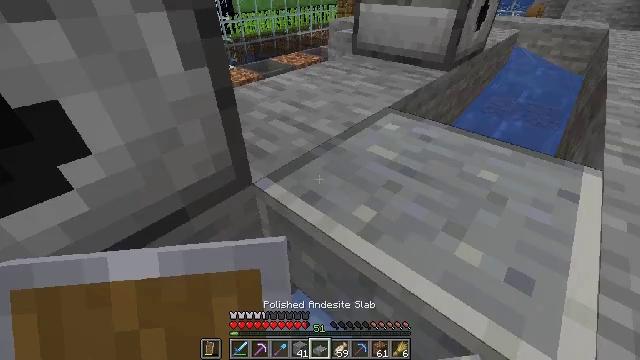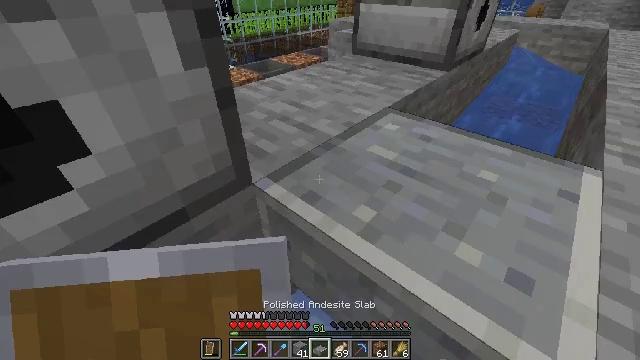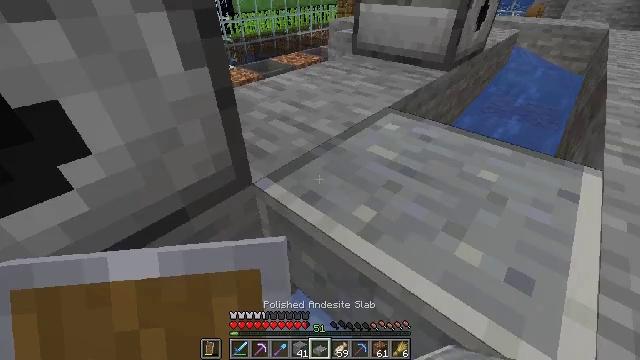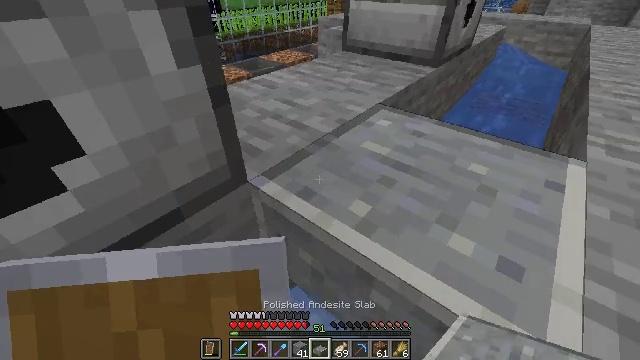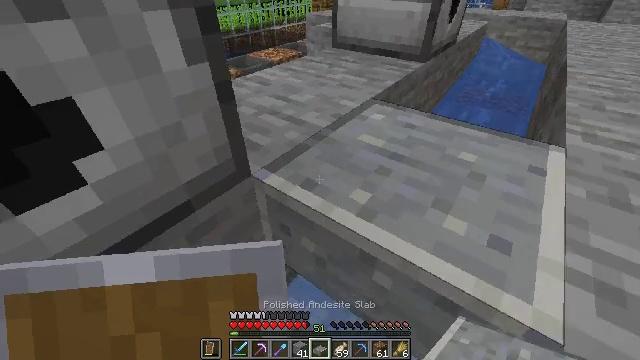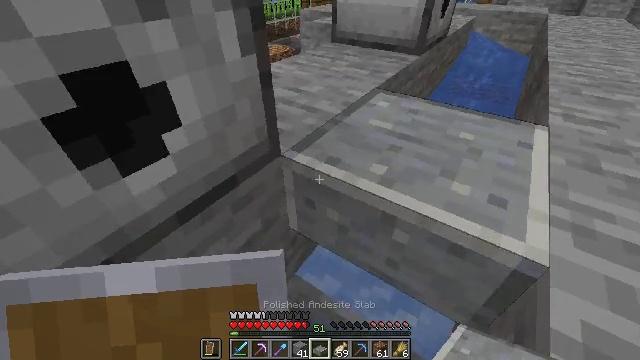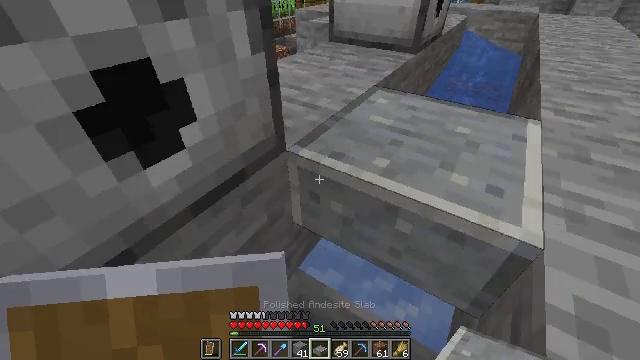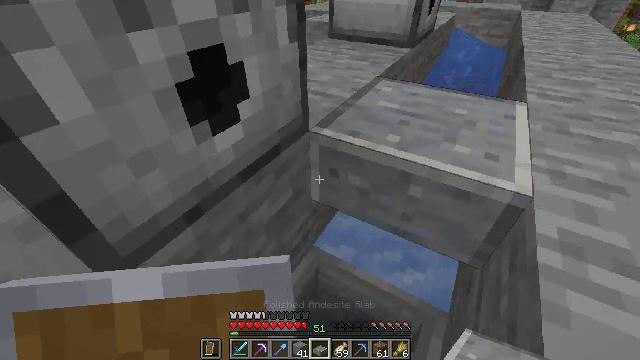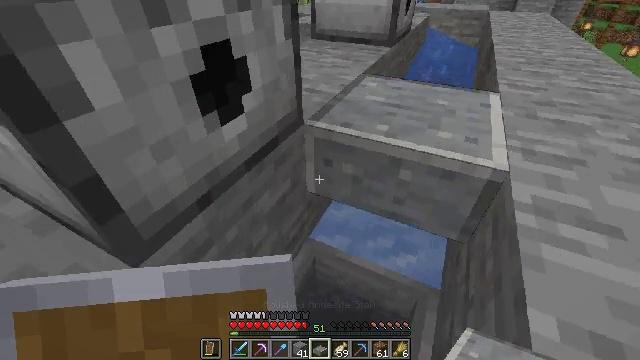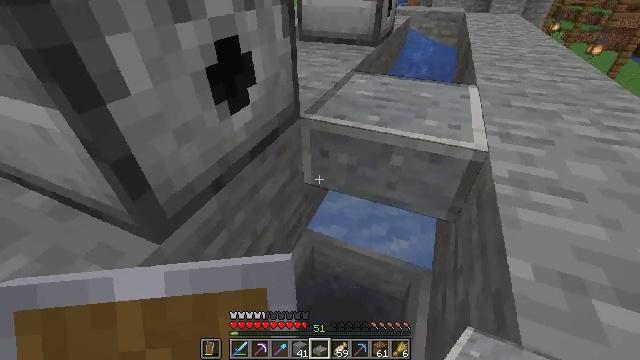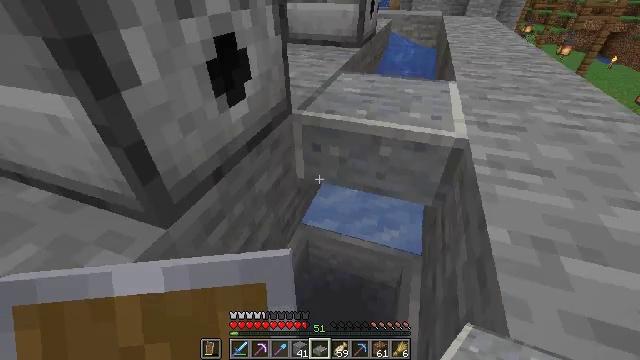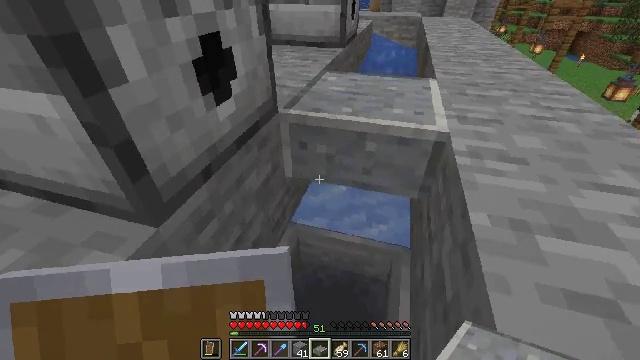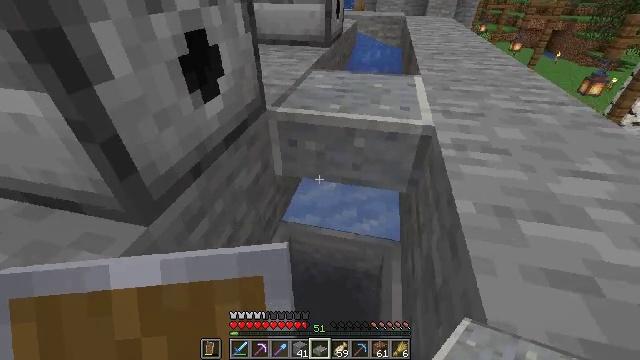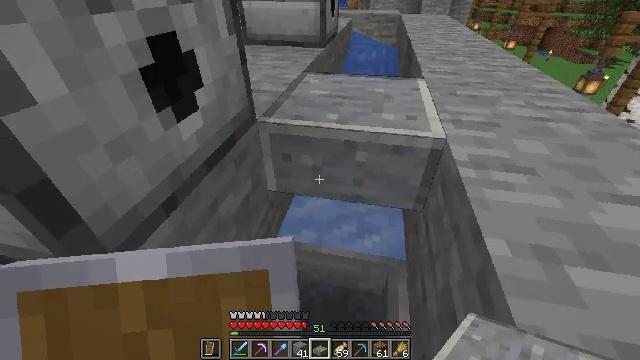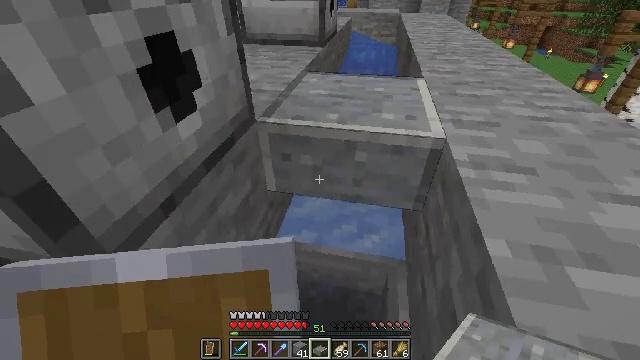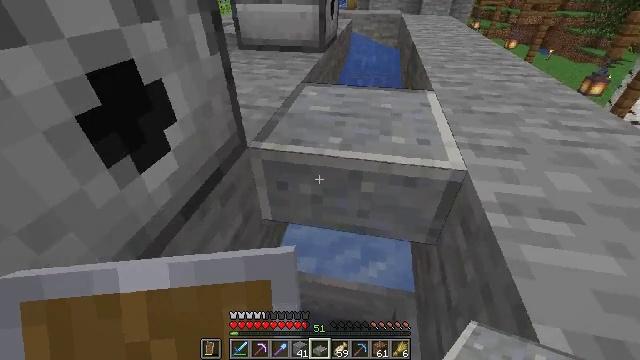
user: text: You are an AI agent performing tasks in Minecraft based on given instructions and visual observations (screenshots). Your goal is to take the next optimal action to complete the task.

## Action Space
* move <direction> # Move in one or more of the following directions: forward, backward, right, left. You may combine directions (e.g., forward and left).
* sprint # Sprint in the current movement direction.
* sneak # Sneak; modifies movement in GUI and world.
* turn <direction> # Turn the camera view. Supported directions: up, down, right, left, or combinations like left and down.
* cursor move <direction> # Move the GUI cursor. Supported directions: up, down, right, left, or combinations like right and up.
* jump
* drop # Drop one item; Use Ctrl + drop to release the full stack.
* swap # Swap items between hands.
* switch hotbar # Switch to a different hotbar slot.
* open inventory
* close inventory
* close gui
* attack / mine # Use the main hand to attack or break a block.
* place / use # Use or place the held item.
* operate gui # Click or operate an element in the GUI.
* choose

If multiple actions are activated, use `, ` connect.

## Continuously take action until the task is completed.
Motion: motion action
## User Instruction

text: Collect the polished andesite slab.
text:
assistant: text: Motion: no_op
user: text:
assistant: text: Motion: no_op
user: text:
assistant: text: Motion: move back, turn right
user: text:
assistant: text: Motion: move back, turn right
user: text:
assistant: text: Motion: move back, turn right
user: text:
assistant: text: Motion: move back, turn right
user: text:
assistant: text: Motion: move back, turn right
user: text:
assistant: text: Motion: move back, turn right
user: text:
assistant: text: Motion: turn right
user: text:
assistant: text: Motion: turn right
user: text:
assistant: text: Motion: turn right
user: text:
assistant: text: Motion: move forward, turn right
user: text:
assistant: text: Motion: move forward, turn right
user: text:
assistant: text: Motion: move forward
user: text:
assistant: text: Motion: move forward
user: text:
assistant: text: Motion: no_op
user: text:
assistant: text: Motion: no_op
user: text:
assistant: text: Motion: no_op
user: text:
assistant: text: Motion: no_op
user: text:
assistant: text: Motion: no_op
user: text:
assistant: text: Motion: no_op
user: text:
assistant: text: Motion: no_op
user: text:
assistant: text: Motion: no_op
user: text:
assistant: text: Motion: no_op
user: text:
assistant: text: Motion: no_op
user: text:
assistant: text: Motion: no_op
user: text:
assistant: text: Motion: turn left
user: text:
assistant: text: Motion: turn left
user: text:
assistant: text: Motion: move forward and move right, turn left
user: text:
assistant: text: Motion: move forward and move right, turn left